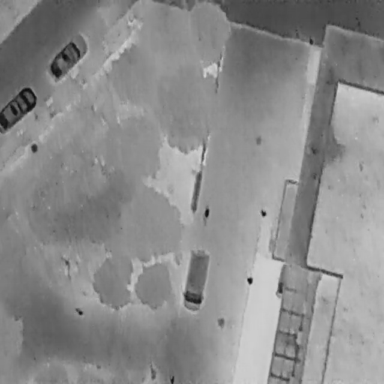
There are two OtherVehicles in the infrared image.